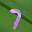
Label: 7